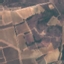
Land use / land cover: PermanentCrop